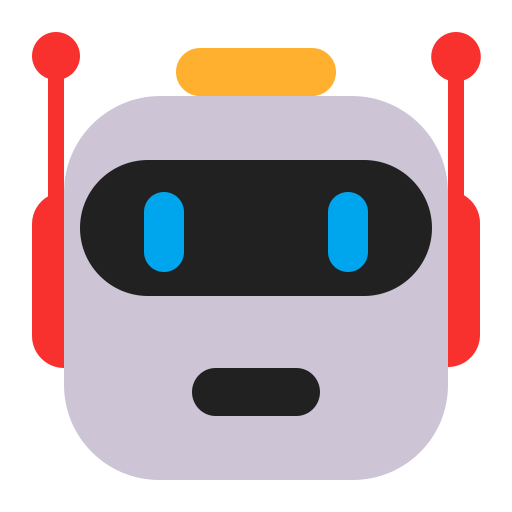
robot flat